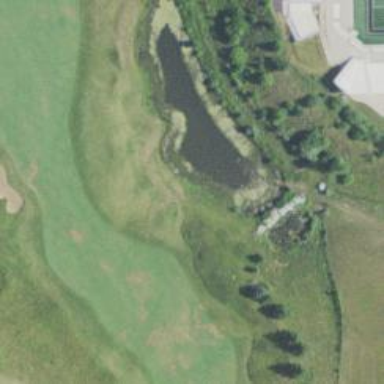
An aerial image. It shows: Water hazard on golf course.